Aerial crown-view tile of a tropical tree (Barro Colorado Island, Panama), acquired 20250217:
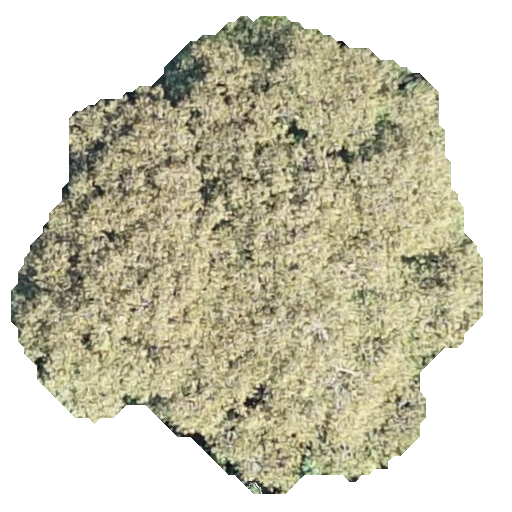
Species: Dipteryx oleifera
GBIF accepted scientific name: Dipteryx oleifera
Crown area: 231.759 m²